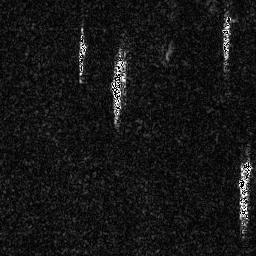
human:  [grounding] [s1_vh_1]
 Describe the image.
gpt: In the satellite image, there is  <ref>1 medium ship </ref> <box>[[42, 21, 49, 35, 0]]</box> located at top,  <ref>1 small ship </ref> <box>[[29, 14, 33, 30, 0]]</box> located at top,  <ref>1 medium ship </ref> <box>[[85, 5, 90, 23, 0]]</box> located at top right,  <ref>1 small ship </ref> <box>[[92, 62, 97, 73, 0]]</box> located at right.